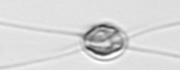
Label: Chaetoceros_danicus